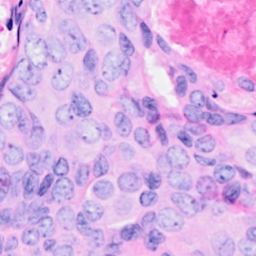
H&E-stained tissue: Breast